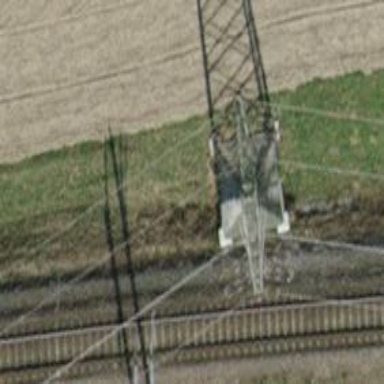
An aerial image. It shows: Power tower.